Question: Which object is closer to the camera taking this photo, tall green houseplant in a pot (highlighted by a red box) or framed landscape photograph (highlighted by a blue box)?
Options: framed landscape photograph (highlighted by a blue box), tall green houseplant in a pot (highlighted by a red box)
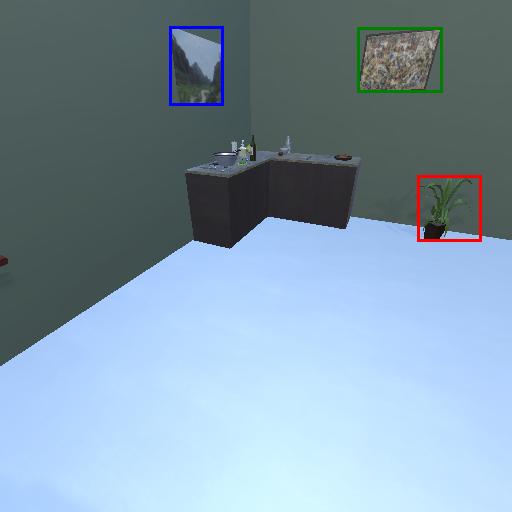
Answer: framed landscape photograph (highlighted by a blue box)